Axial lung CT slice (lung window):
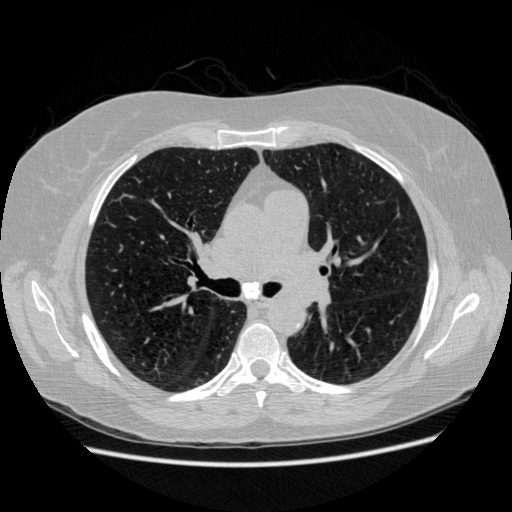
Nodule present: no